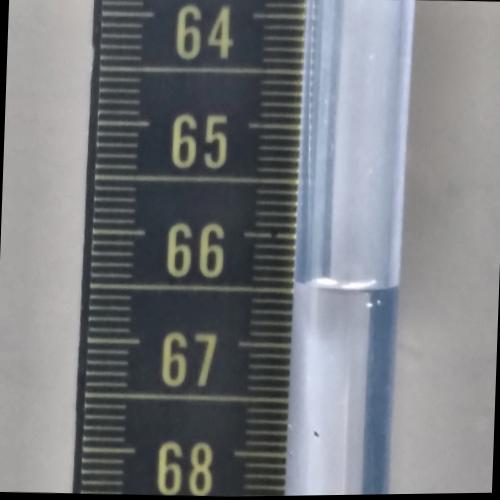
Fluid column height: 66.4 cm